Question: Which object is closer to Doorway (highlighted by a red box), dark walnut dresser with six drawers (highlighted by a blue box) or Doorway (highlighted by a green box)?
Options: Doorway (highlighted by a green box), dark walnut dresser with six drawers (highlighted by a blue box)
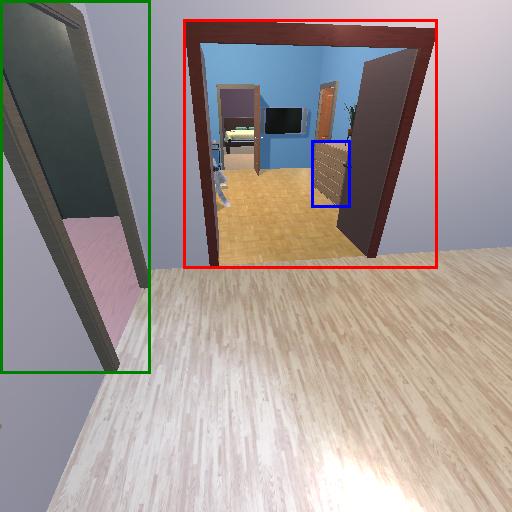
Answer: Doorway (highlighted by a green box)